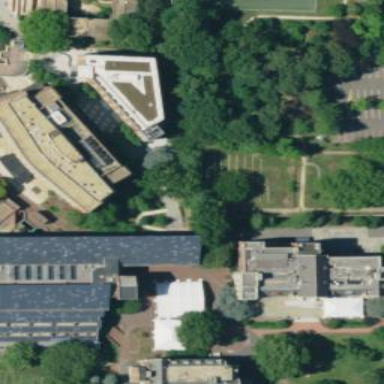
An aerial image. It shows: View of university building.